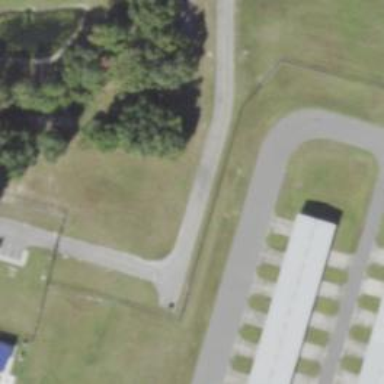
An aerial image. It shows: Image of taxiway at airport.